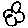
Label: flower